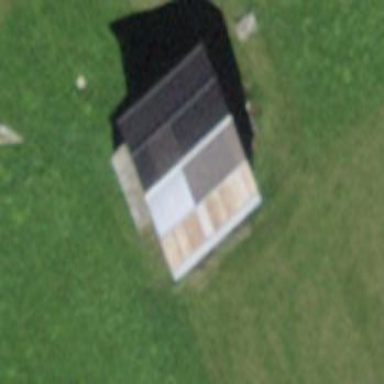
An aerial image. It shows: Rural barn.